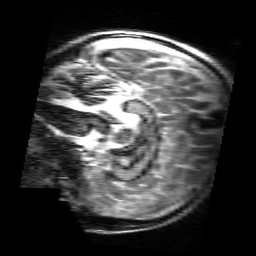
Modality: MP2RAGE
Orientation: sagittal
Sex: female
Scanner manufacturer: siemens
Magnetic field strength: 3 T
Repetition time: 5 s
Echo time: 0.00355 s